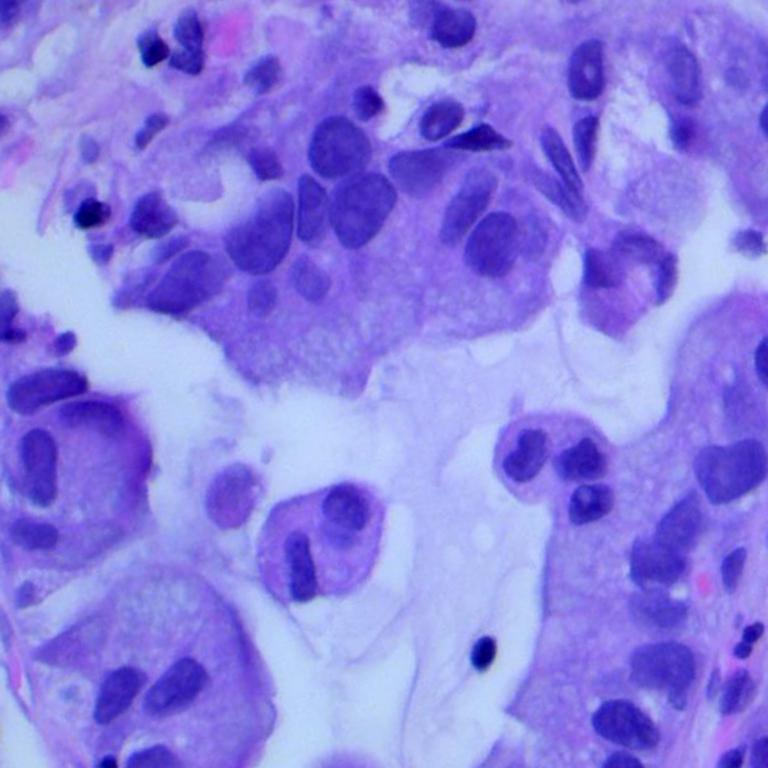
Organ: lung
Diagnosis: adenocarcinomas